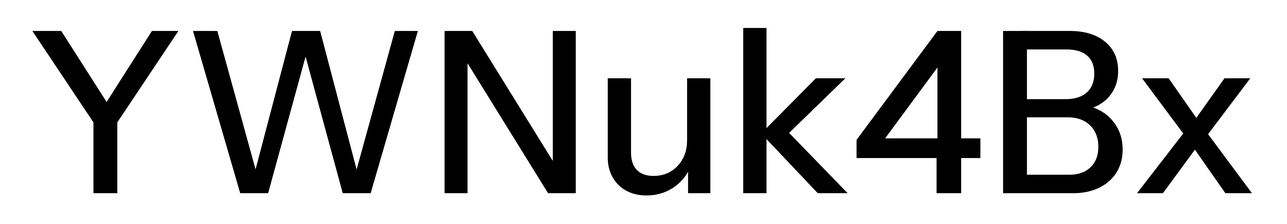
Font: InstrumentSans_Medium